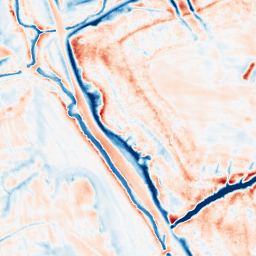
Category: classical
Decomposition family: gaussian_anisotropic
Decomposition parameters: sigma_x: 5
sigma_y: 5
Upsampling method: linear_exact
Upsampling parameters: scale: 4
Upsampling scale: 4